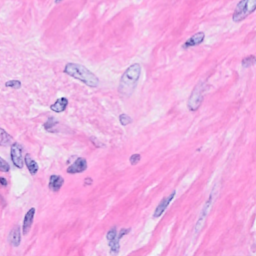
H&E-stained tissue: Breast